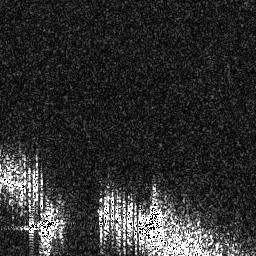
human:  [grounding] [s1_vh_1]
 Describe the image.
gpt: In the satellite image, there is  <ref>1 large ship </ref> <box>[[13, 40, 33, 55, 0]]</box> located at left.